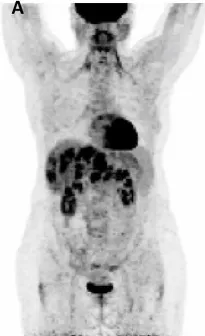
Nuclear Imaging.
18F-FDG-PET/CT Oct 2018.
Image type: radiology (pet)